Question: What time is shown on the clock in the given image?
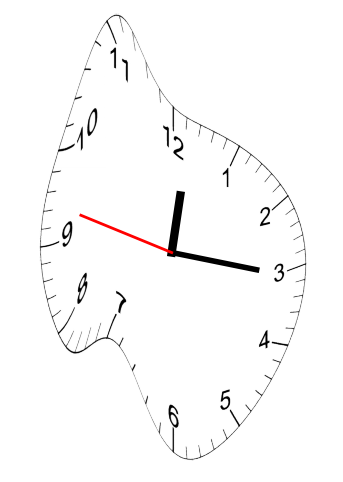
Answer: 12:15:47